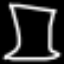
Label: hourglass